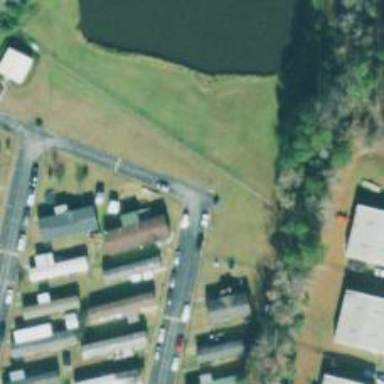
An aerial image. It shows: Residential road.